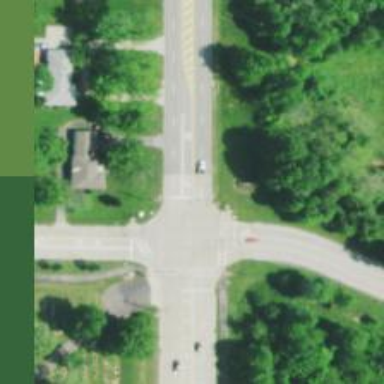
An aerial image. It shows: Marked road crossing.